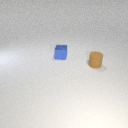
small blue metal cube behind small brown rubber cylinder